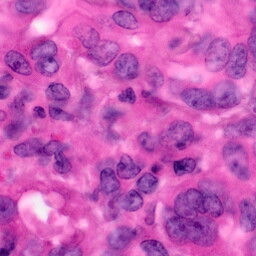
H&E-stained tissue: Pancreatic